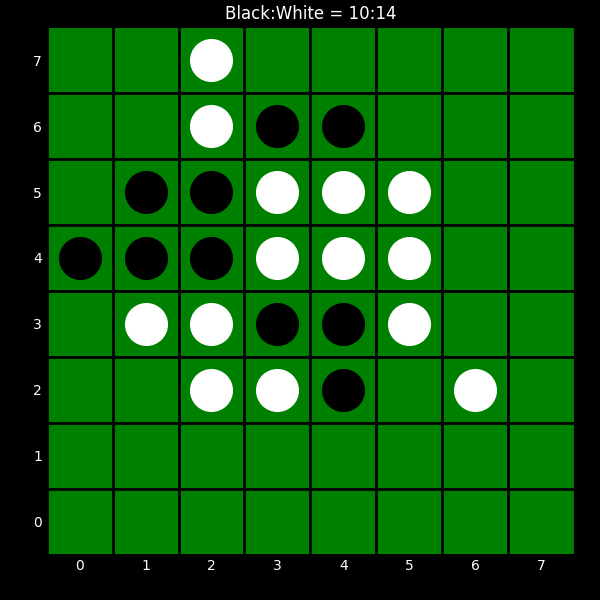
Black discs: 10
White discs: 14